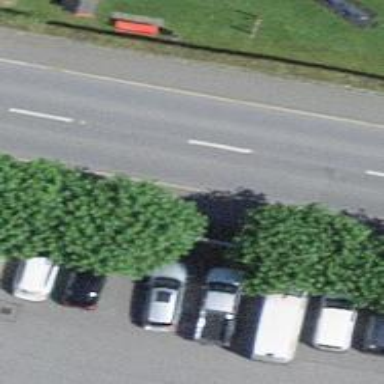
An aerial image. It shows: Charging station.